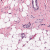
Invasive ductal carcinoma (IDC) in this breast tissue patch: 1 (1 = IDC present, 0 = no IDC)